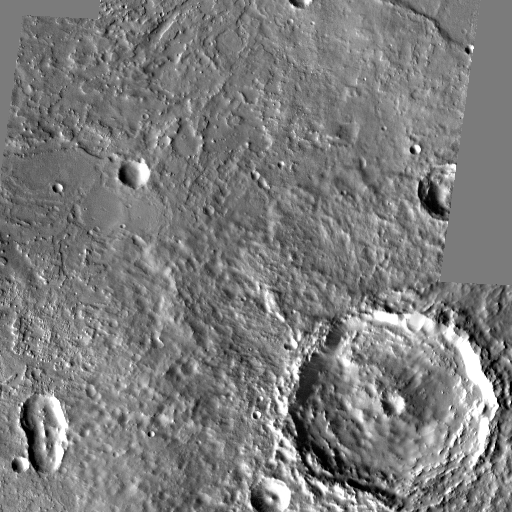
Crater classes present: Background, Other, Layered, Buried, Secondary